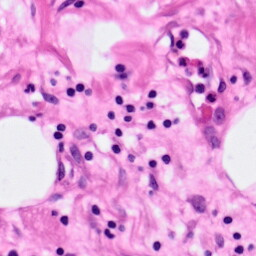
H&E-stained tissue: Pancreatic